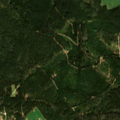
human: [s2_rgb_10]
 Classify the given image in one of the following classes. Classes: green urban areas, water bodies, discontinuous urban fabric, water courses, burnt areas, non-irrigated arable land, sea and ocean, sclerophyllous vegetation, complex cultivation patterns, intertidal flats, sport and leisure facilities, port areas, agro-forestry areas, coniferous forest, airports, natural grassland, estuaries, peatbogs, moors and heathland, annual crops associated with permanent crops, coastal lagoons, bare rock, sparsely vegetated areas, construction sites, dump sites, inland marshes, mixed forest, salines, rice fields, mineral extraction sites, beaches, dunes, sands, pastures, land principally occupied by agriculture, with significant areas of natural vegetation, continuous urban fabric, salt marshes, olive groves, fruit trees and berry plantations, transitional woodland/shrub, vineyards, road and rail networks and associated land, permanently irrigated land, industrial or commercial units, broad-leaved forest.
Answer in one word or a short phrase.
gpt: complex cultivation patterns, coniferous forest